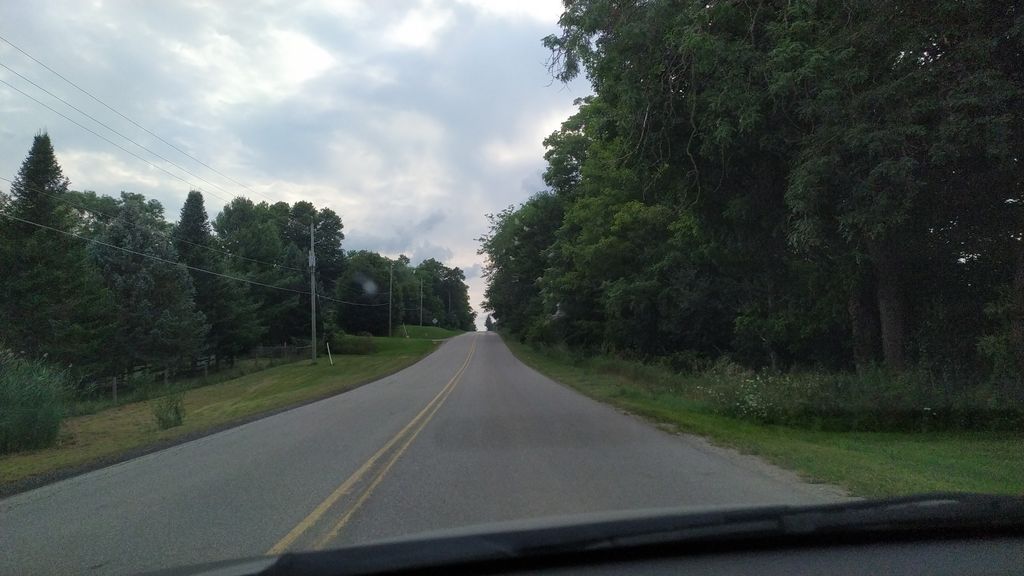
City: kitchener-waterloo